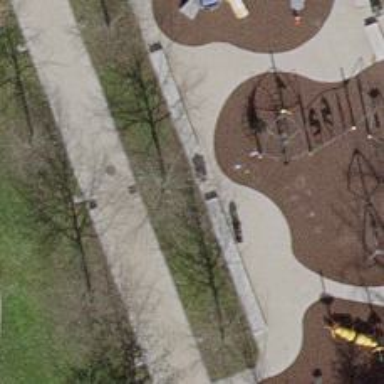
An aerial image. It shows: Concrete bench.